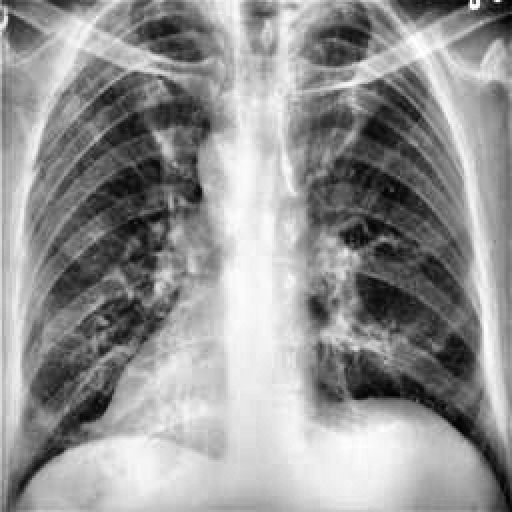
Finding: TUBERCULOSIS